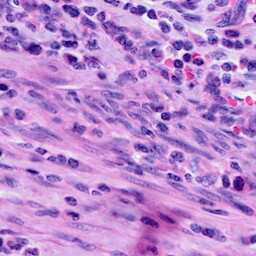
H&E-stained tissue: Cervix